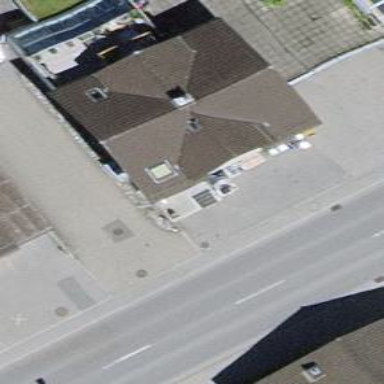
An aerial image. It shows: Hardware shop.